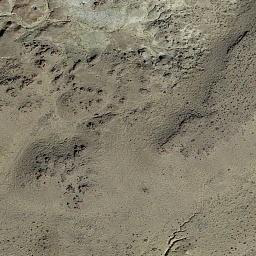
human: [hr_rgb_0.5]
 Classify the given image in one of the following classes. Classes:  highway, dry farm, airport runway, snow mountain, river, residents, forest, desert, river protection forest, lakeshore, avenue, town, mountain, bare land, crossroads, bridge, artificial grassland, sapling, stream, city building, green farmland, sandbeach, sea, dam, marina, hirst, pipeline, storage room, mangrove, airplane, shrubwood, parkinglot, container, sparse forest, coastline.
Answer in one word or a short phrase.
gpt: bare land